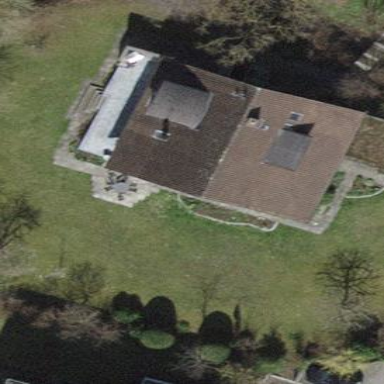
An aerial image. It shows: Building with tile roof.